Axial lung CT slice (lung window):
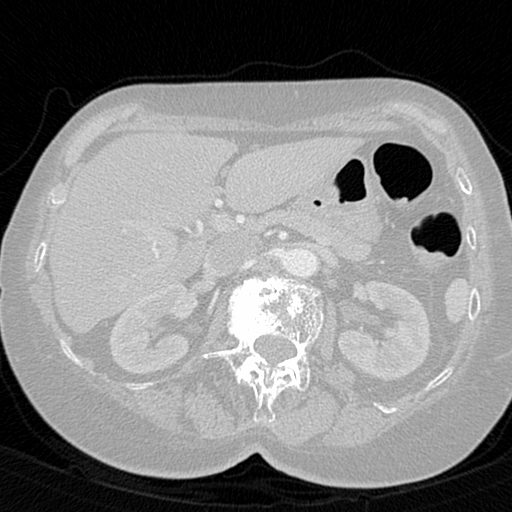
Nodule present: no